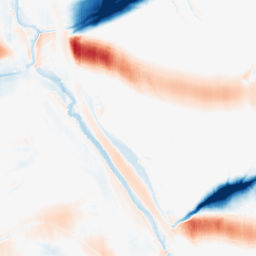
Category: morphological
Decomposition family: morphological_ellipse
Decomposition parameters: operation: average
width: 50
height: 10
Upsampling method: bicubic_3x
Upsampling parameters: scale: 3
Upsampling scale: 3